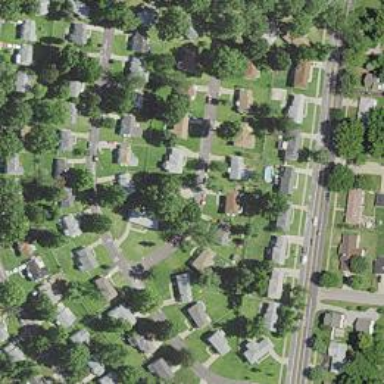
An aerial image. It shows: Residential road.